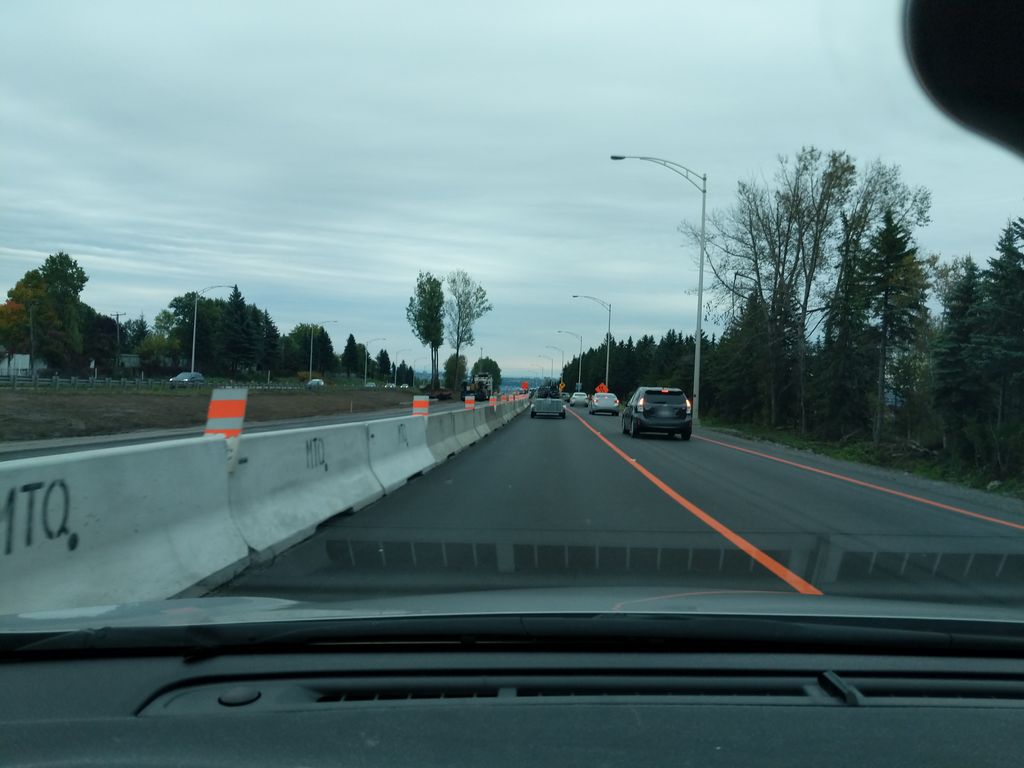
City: quebec_city